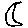
Label: moon